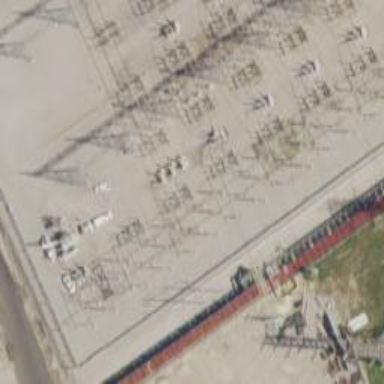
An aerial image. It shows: Switch used for power control.